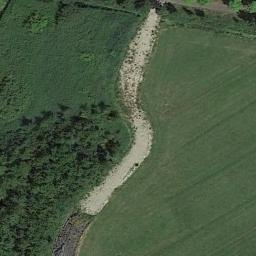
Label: meadow